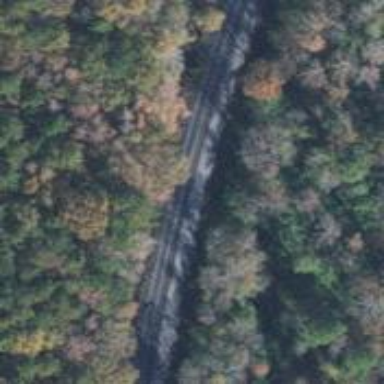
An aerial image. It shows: Railway track.